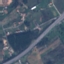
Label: Highway